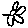
Label: flower